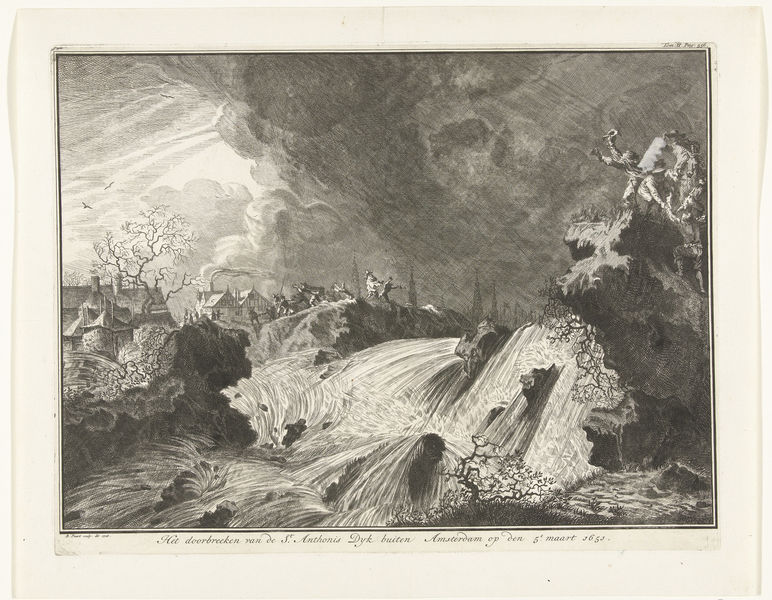
Titel: Doorbraak van de Sint-Antoniesdijk op 5 maart 1651
Künstler: Bernard Picart
Standort: Amsterdam
Institution: Rijksmuseum
Schlagwörter: baum, felsen, gemälde, gewitter, himmel, mann, meer, wasser, weiß, wolken, fluss, landschaft, menschen, see, stadt, äste, schwarz, zeichnung, wiese, böse, steine, taube, bild, deich, häuser, vögel, wind, rauch, sonne, hochwasser, wasserfall, fels, angst, flut, sturm, unwetter, zerstörung, regen, druck, radierung, stich, geier, amsterdam, bidl, wassr, deichbruch